Question: In Eclipse, when you hover on an element, only the Javadoc shows, and the element's (unconstrained) signature.
Suppose I have a 'class X <T extends Object> {}'. If I use Eclipse's Javadoc generator, I get:
'''
/**
* @param <T>
*/
'''
The rendered Javadoc looks like this. Note the lack of type constraint information.

Is there any way to show the generic type constraints from the Javadoc viewer in Eclipse?
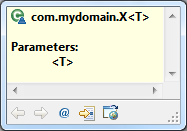
Answer: I entered an <URL> to address this issue. Incredibly, Markus Keller actually implemented/fixed this within 3-4 hours of the submission!